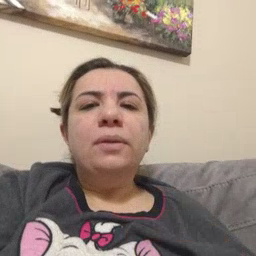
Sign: red